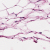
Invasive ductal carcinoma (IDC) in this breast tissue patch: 0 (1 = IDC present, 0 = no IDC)